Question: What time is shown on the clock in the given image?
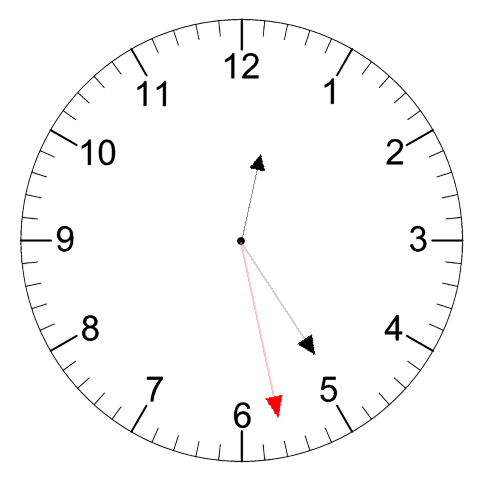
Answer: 12:24:28